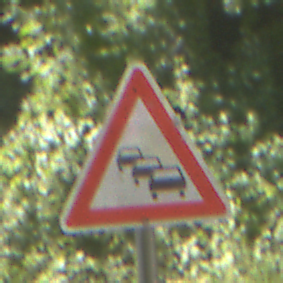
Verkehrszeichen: Stau
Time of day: Midday
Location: Outdoor (RoadRail)
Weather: Clear
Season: NotSpecified
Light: Natural